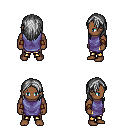
a pixel art fantasy rpg character, male body template, human, dark skin, chain tabard jacket, gold greaves, gray long hairstyle, cloth bracers, four views (front, back, left, right), 2x2 character sprite sheet, small pixel art, hard edges, no anti-aliasing